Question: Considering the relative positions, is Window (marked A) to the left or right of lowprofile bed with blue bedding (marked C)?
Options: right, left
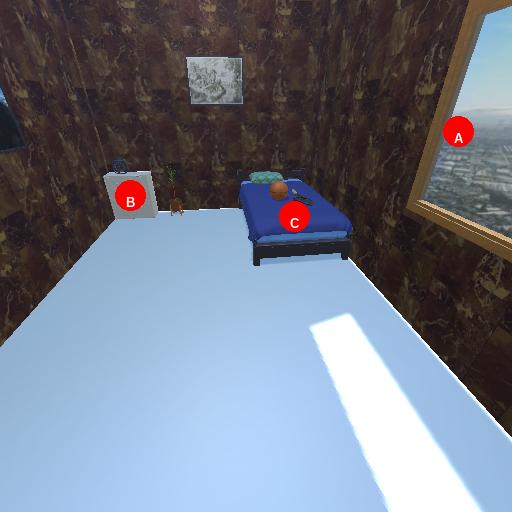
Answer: right